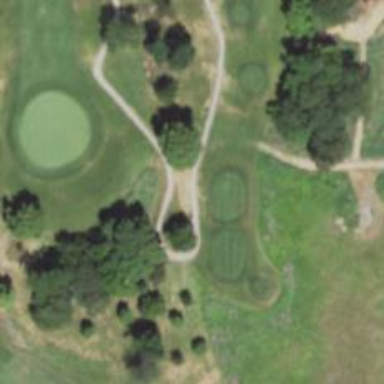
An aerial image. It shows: Path used for both walking and golf.